Question: I tried the following:
- <URL>

Does anyone know a proper, rock-solid way to install BIDS for SSRS 2012?
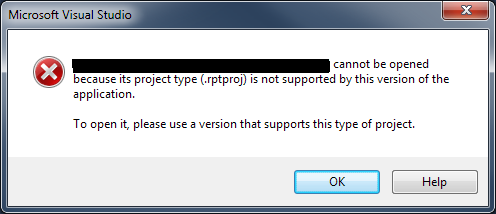
Answer: I installed SQL Server 2012 Data Tools (from the SQL server 2012 DVD) on a clean Windows 2008 R2 server. It got VS 2010 Shell + SP1 installed automatically, and the rest installed with no problem - I was able to convert my 2008 R2 SSRS project to 2012.
Interesting part is that only the solution file gets converted, and the actual RDL files do not change during conversion. This is true even for 2005 (v8) report project. Even more interesting is that inside '*.sln' file it merely stamps new VS version, so no point in performing the conversion - it could have left the old format instead, for compatibility reasons.